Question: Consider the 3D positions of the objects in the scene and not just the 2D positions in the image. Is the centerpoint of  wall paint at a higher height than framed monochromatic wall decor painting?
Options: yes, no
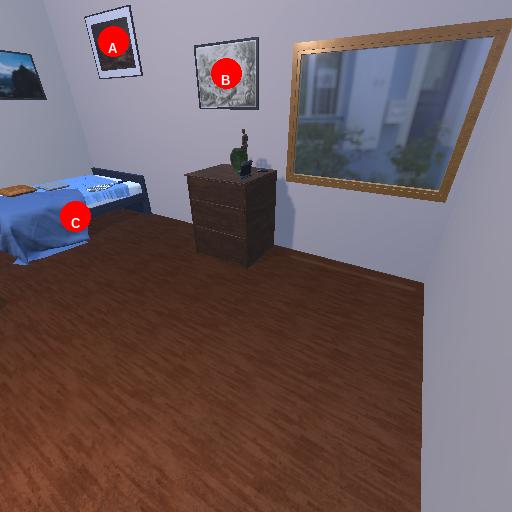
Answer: yes